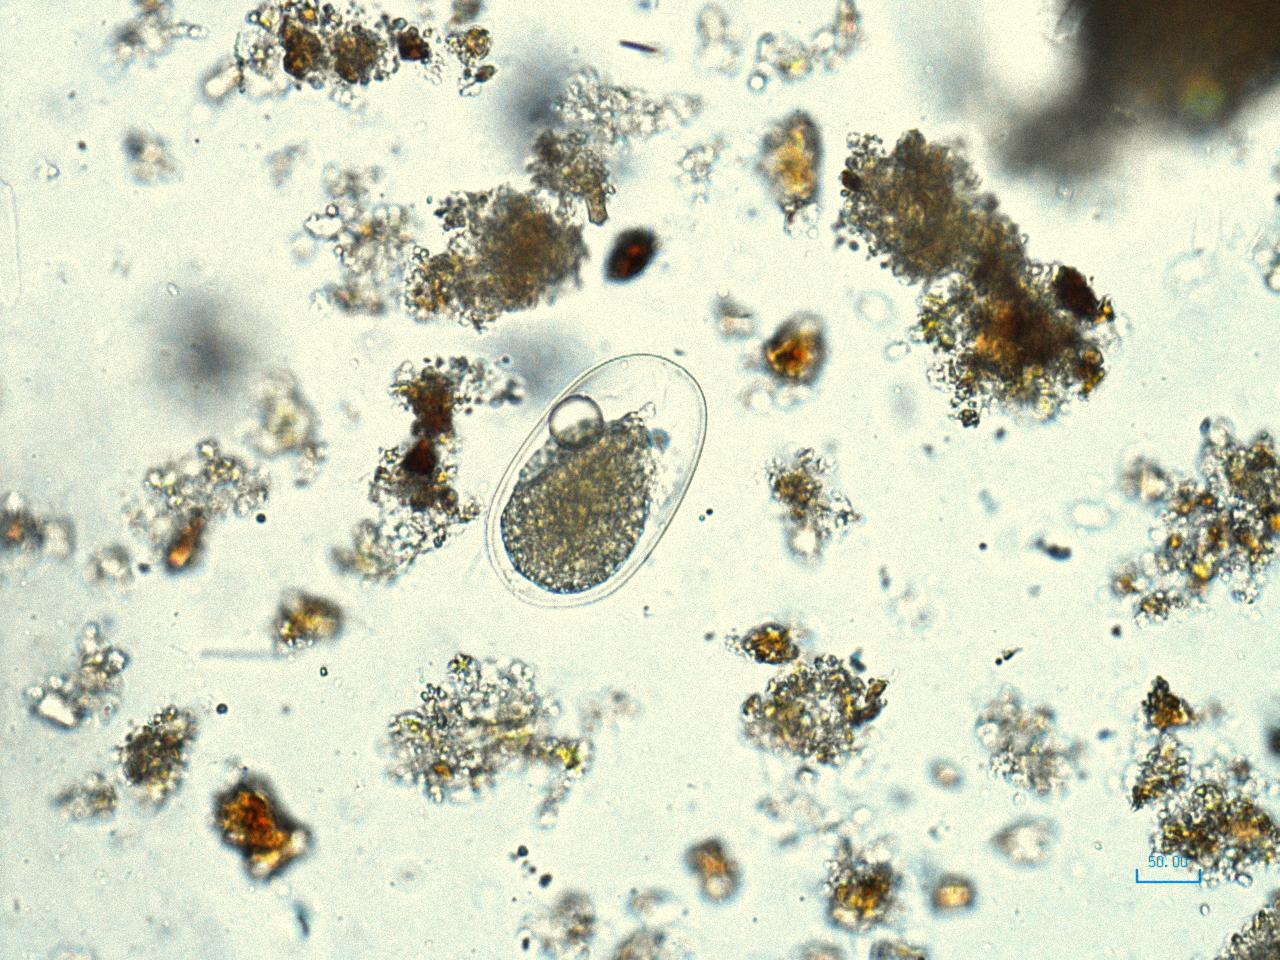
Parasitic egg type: Hookworm egg